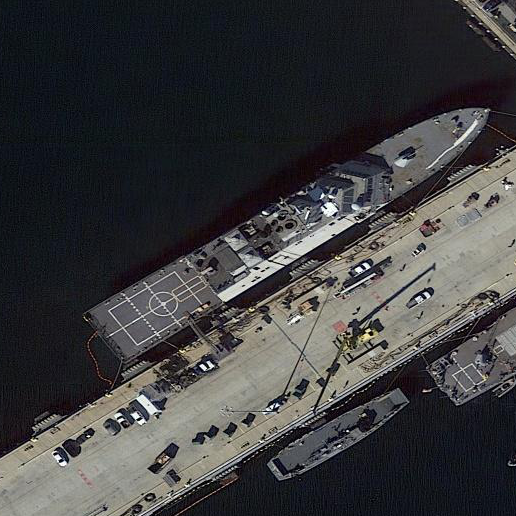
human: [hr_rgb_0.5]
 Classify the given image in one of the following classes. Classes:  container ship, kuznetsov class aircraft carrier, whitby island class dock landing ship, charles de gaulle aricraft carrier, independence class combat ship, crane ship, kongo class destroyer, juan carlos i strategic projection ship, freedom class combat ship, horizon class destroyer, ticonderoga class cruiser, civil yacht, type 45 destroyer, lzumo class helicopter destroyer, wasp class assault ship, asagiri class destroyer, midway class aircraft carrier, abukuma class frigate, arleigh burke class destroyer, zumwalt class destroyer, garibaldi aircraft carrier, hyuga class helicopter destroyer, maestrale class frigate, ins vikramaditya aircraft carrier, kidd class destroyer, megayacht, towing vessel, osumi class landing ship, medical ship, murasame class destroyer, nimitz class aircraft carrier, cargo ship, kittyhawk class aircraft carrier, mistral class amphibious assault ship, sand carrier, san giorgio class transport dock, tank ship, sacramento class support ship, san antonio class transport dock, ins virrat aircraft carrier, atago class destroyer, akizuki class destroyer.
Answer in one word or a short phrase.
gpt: Freedom class combat ship